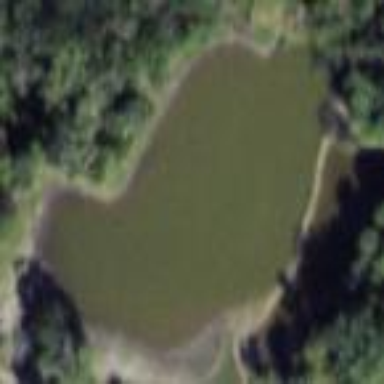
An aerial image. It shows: Beautiful lake surrounded by nature.